Question: I would like to draw, in a ViewController, a countdown like in the following image:

Unfortunately, I don't have any idea on how to realize this. I will be please if someone could give me a clue on this.
Cheers.
Cyril
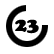
Answer: A quick thought, I would not like to draw it by using any iOS frameworks :), Just use small 'UIWebView' and run javascript(Only works if user enables javascript, but hey I have seen no one yet who doesn't use javascript).
Javascript polar time can be found on internet, open source like,
<URL>
change and edit a bit and off you go! Awesome time!
Cheers!
If you don't like above approach than you may look into this code,
<URL>
nicely crafted however to achieve same look as yours you may have to tweak a bit!
Beware of this line in code,
'''
[self performSelector:@selector(cancelPie:) withObject:timer afterDelay:sliderIntervalDelay.value];
'''
just change to,
'''
[self performSelector:@selector(cancelPie:) withObject:timer afterDelay:60.0];
'''
: Goes to a developer who posted their code on <URL>.